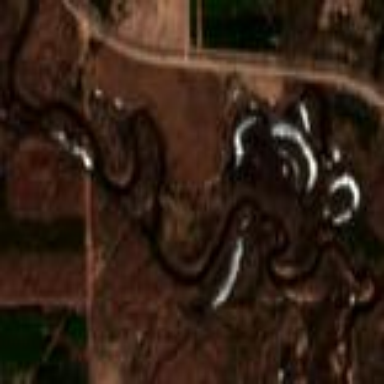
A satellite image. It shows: River flowing through natural water landscape.